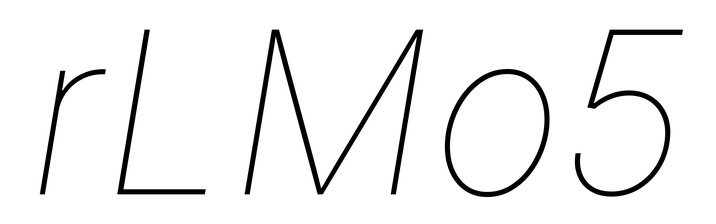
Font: Inter-Italic_Thin_Italic